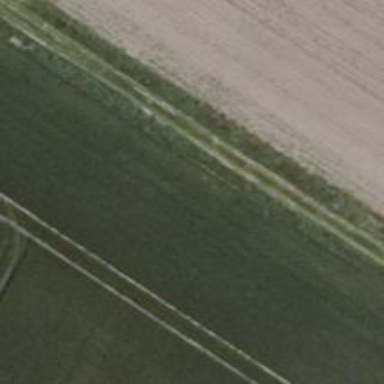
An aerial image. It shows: Track road with grade4 tracktype.